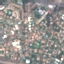
Label: Residential